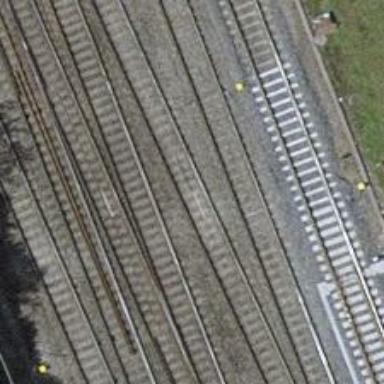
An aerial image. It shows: Single-track railway with electrified contact lines.